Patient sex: F
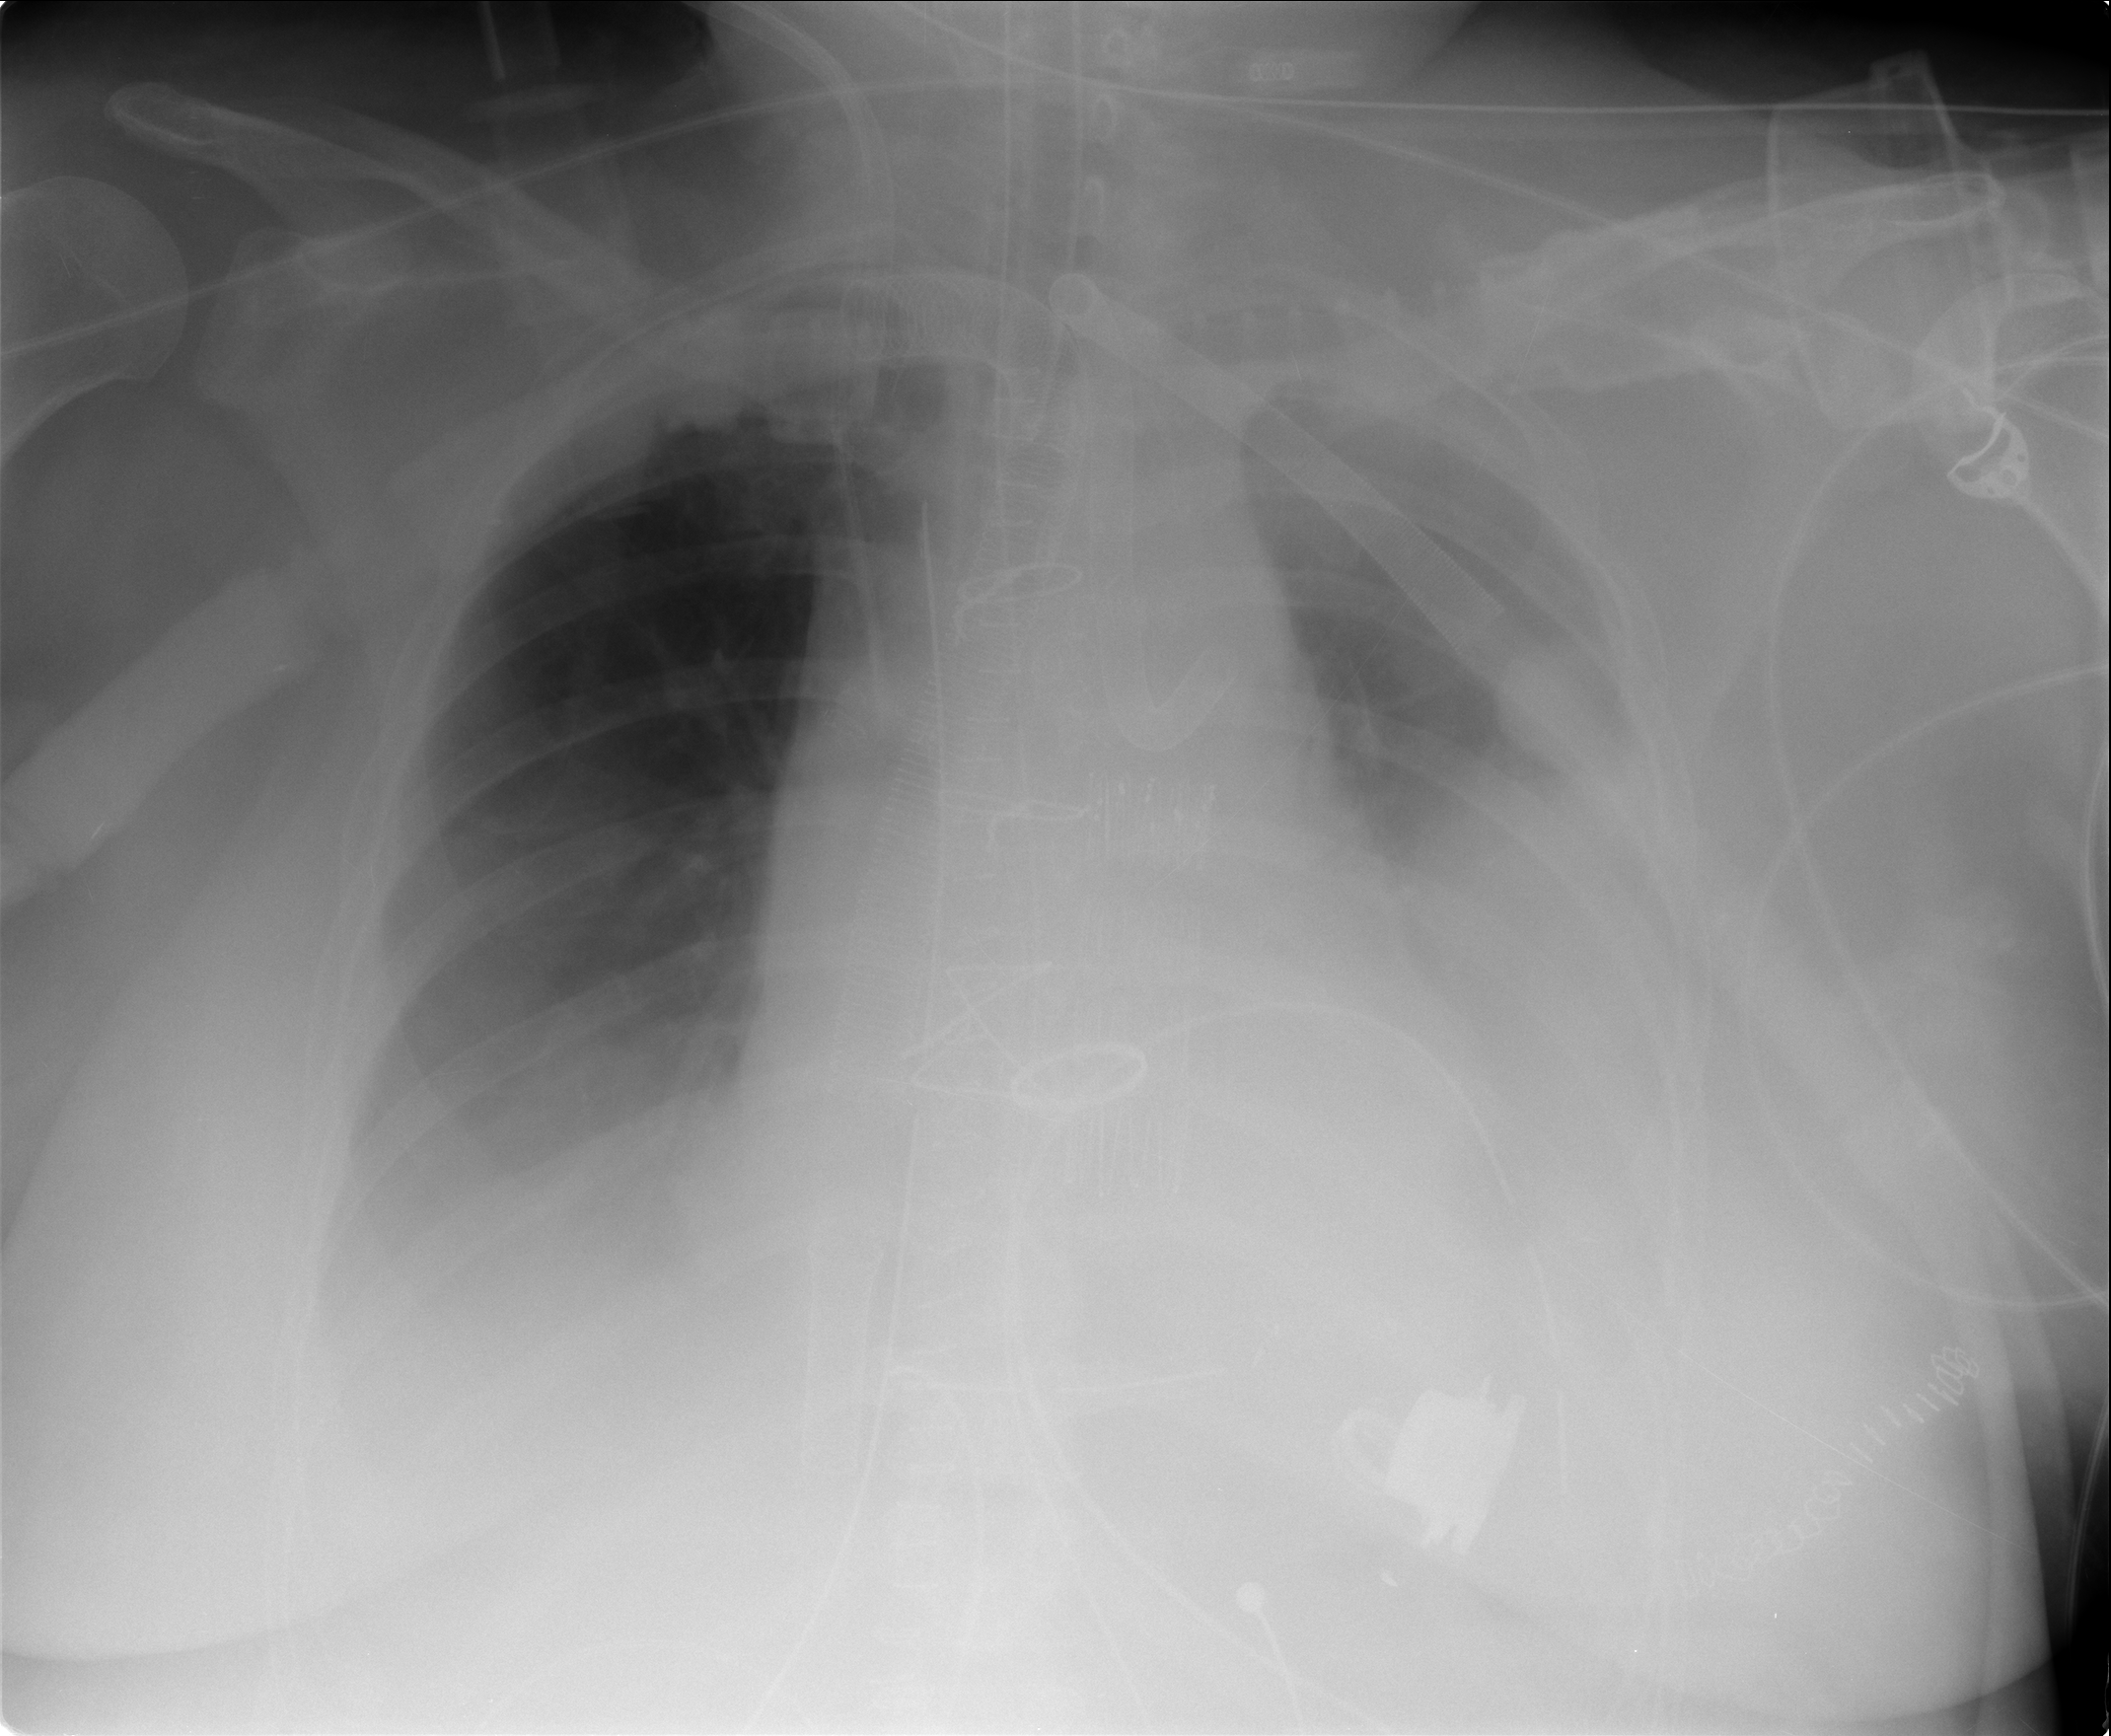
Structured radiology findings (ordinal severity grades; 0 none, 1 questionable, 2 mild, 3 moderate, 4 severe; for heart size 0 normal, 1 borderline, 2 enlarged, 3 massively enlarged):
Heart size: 2
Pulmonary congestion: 0
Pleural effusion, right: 2
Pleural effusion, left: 3
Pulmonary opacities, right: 0
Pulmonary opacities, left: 0
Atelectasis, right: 3
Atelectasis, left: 3